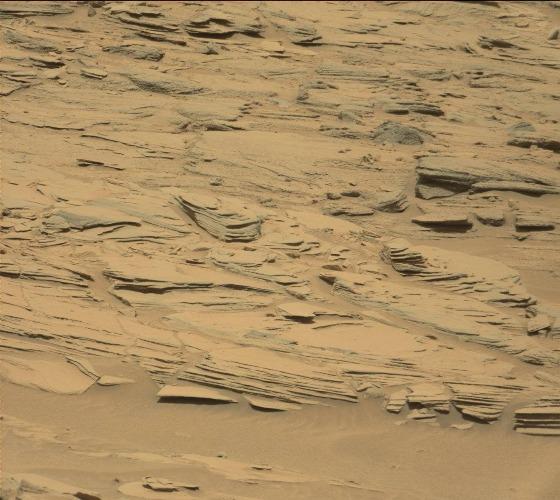
Terrain classes present: Bedrock, Gravel / Sand / Soil, Shadow